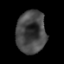
Tissue: lung
Cell type: Epithelial cells
Senescence score: 0.2357
Nuclear area (px): 1233
Mean DAPI intensity: 69.747